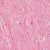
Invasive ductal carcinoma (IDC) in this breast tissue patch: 0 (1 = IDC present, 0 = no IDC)